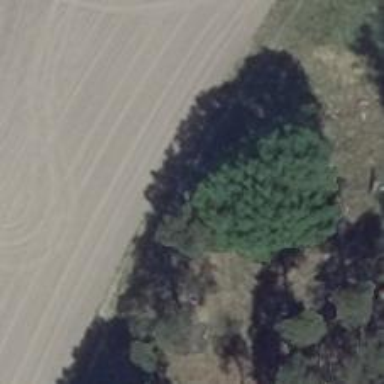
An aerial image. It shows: Hunting stand.